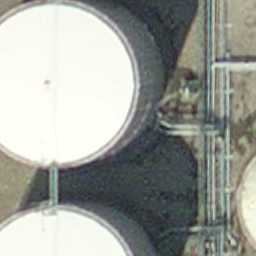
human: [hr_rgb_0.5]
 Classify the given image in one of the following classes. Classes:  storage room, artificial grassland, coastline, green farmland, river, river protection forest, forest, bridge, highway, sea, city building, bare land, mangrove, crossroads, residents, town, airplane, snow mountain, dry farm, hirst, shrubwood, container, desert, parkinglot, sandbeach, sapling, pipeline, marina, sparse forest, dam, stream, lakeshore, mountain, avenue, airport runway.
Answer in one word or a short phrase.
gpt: storage room